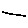
Label: line